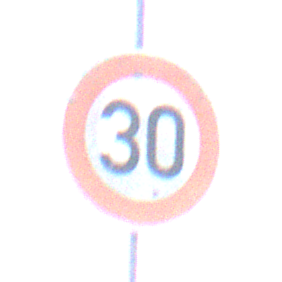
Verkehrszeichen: Geschwindigkeit30
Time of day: MorningAfternoon
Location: Outdoor (Nature)
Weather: Clear
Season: NotSpecified
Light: Natural